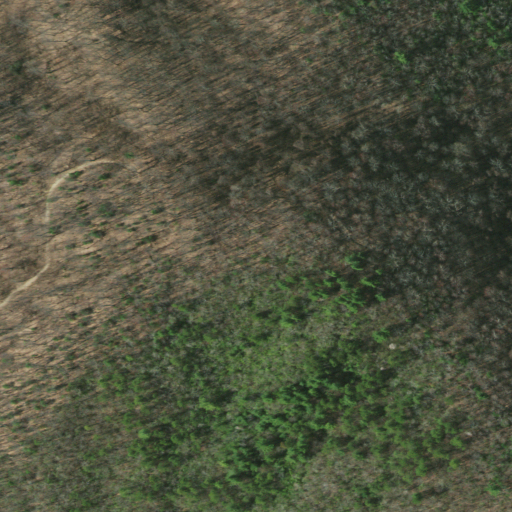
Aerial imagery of mountain in Tennessee named Big Bull Mountain containing deciduous forest, mixed forest, and evergreen forest